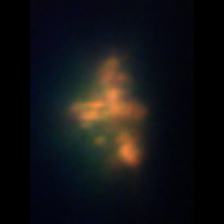
Taxon: Unknown_detritus
Group: Unknown